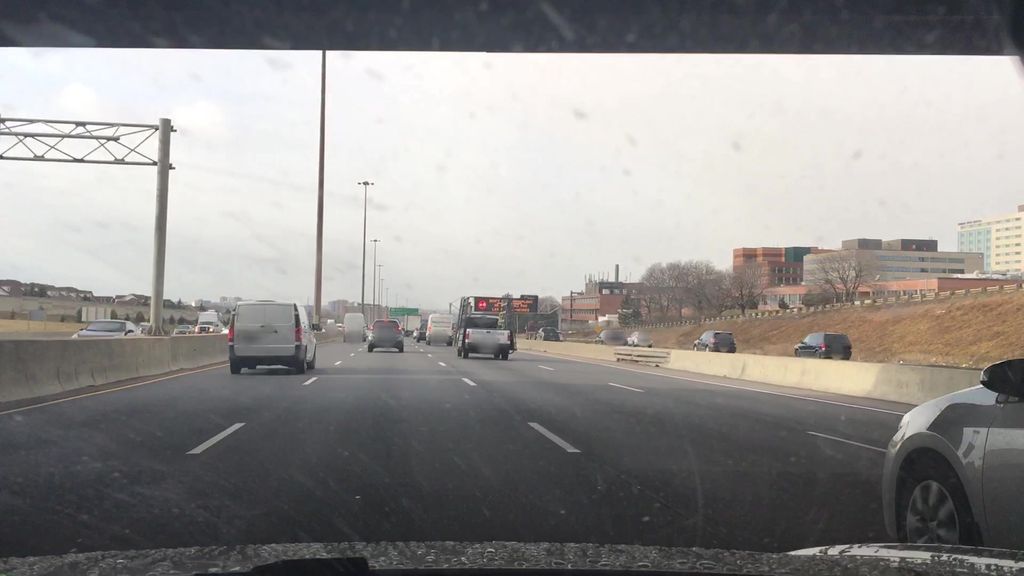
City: toronto